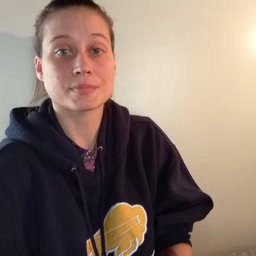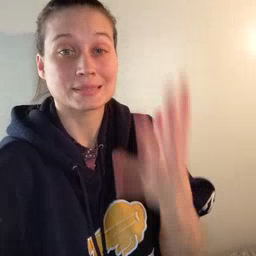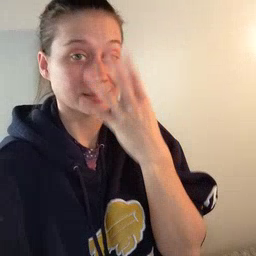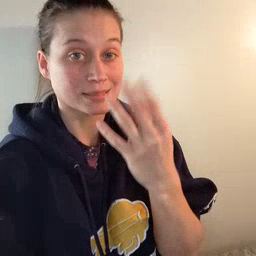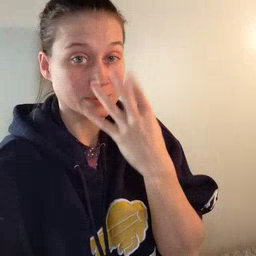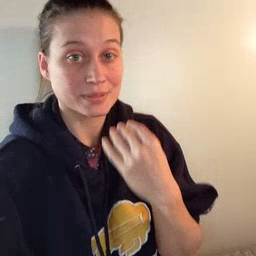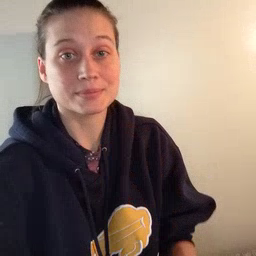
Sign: sleepy